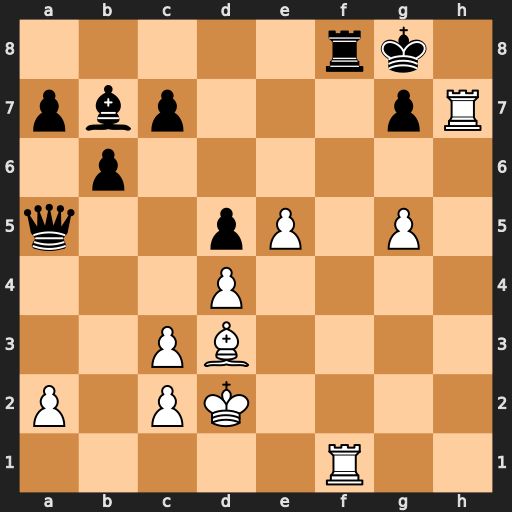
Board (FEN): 5rk1/pbp3pR/1p6/q2pP1P1/3P4/2PB4/P1PK4/5R2
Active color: w
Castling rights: -
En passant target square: -
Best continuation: Rh8+ Kxh8 Rxf8#